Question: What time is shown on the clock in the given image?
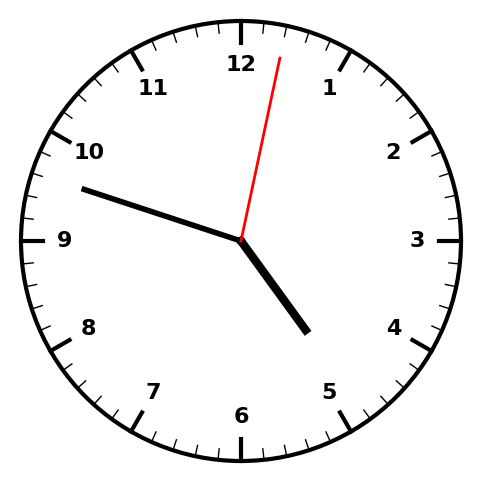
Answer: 04:48:02